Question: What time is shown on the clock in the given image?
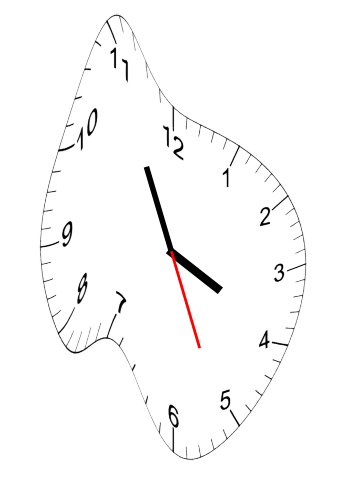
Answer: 03:55:26